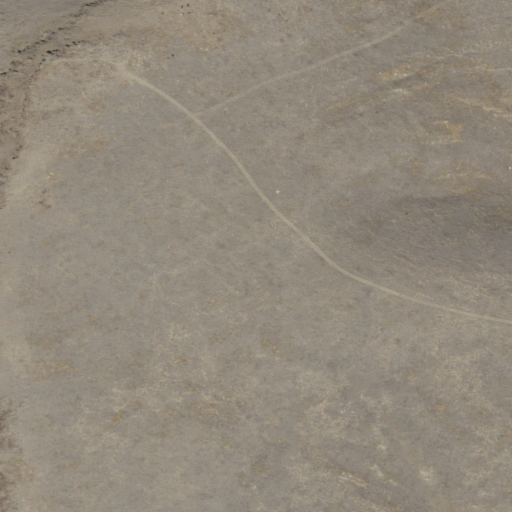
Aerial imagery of mountain in Oregon named Blackjack Butte containing grassland and shrub